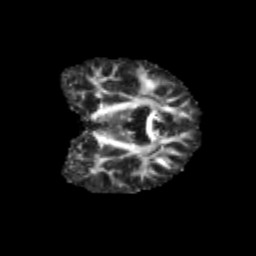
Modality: FA
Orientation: coronal
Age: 11
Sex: male
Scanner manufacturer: siemens
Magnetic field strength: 3 T
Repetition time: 3.8 s
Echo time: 0.07 s